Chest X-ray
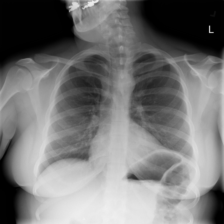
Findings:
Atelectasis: negative
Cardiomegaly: negative
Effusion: negative
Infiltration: positive
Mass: negative
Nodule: negative
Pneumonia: negative
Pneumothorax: negative
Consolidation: negative
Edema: negative
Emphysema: negative
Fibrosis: negative
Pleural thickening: negative
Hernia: negative